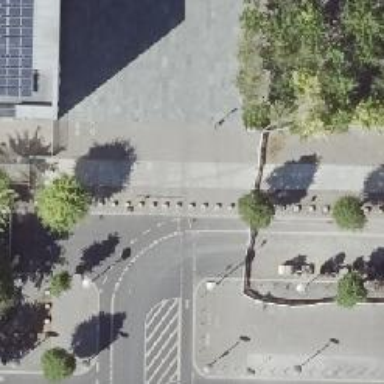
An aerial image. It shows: Tertiary road with asphalt surface. It has separate sidewalks on both sides.